Question: Built in 'Microsoft.AspNetCore.Mvc.TagHelpers' work just fine, however, whenever I attempt to import custom tag helpers that I've built, I get the following error when debugging:

I've attempted to import both from a class built at the root of the asp.net core project, as well as a class built into a class library external to the asp.net core project. Here is the code related to the custom tag helper:
'''
using Microsoft.AspNetCore.Razor.TagHelpers;
using System.Threading.Tasks;
namespace mvc_form
{
/// <summary>
/// <repeat count-of-things="5">HTML</repeat>
/// </summary>
public class RepeatTagHelper : TagHelper
{
public int CountOfThings { get; set; }
public async override Task ProcessAsync(TagHelperContext context, TagHelperOutput output)
{
for (var i = 0; i < CountOfThings; i++)
{
output.Content.AppendHtml(await output.GetChildContentAsync(useCachedResult: false));
}
}
}
}
'''
'''
using System.Threading.Tasks;
using Microsoft.AspNetCore.Razor.TagHelpers;
namespace core_resources.TagHelpers
{
/// <summary>
/// <repeat count-of-things="5">HTML</repeat>
/// </summary>
public class RepeatTagHelper : TagHelper
{
public int CountOfThings { get; set; }
public async override Task ProcessAsync(TagHelperContext context, TagHelperOutput output)
{
for (var i = 0; i < CountOfThings; i++)
{
output.Content.AppendHtml(await output.GetChildContentAsync(useCachedResult: false));
}
}
}
}
'''
'''
@using mvc_form
@using mvc_form.Models
@using mvc_form.Models.AccountViewModels
@using mvc_form.Models.ManageViewModels
@using Microsoft.AspNetCore.Identity
@addTagHelper *, Microsoft.AspNetCore.Mvc.TagHelpers
@addTagHelper *, mvc_form
'''
'''
@using mvc_form
@using mvc_form.Models
@using mvc_form.Models.AccountViewModels
@using mvc_form.Models.ManageViewModels
@using Microsoft.AspNetCore.Identity
@addTagHelper *, Microsoft.AspNetCore.Mvc.TagHelpers
@addTagHelper *, core_resources.TagHelpers
'''
I've added the full solution to <URL>
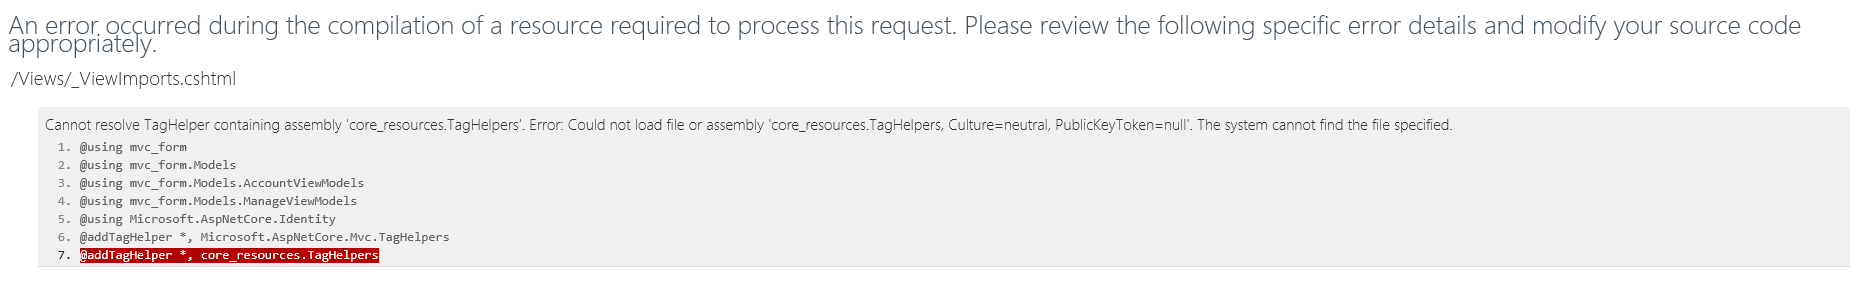
Answer: With your current settings, the produced .dll file is named: 'core-resources.dll'
So you need to register it this way:
'''
@addTagHelper *, core-resources
'''
Or define a custom 'outputName' for the 'core-resources' project:
'''
"buildOptions": {
"outputName": "core_resources"
},
'''
And then use this new name this way:
'''
@addTagHelper *, core_resources
'''